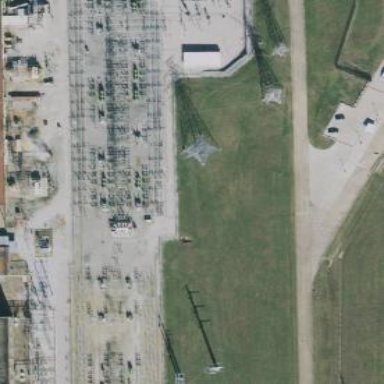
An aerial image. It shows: Power substation.